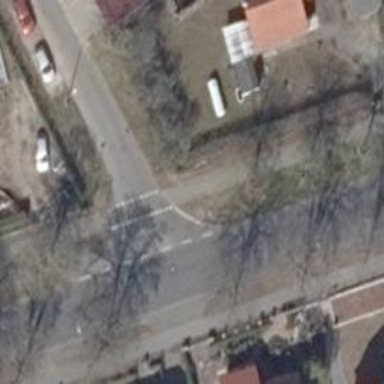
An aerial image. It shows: Uncontrolled road crossing.